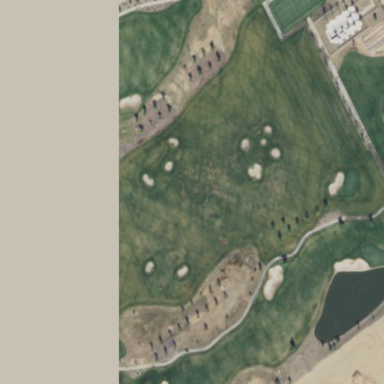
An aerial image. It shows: Driving range for golf on grass surface.